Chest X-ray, PA view. Patient: 53 years old, sex M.
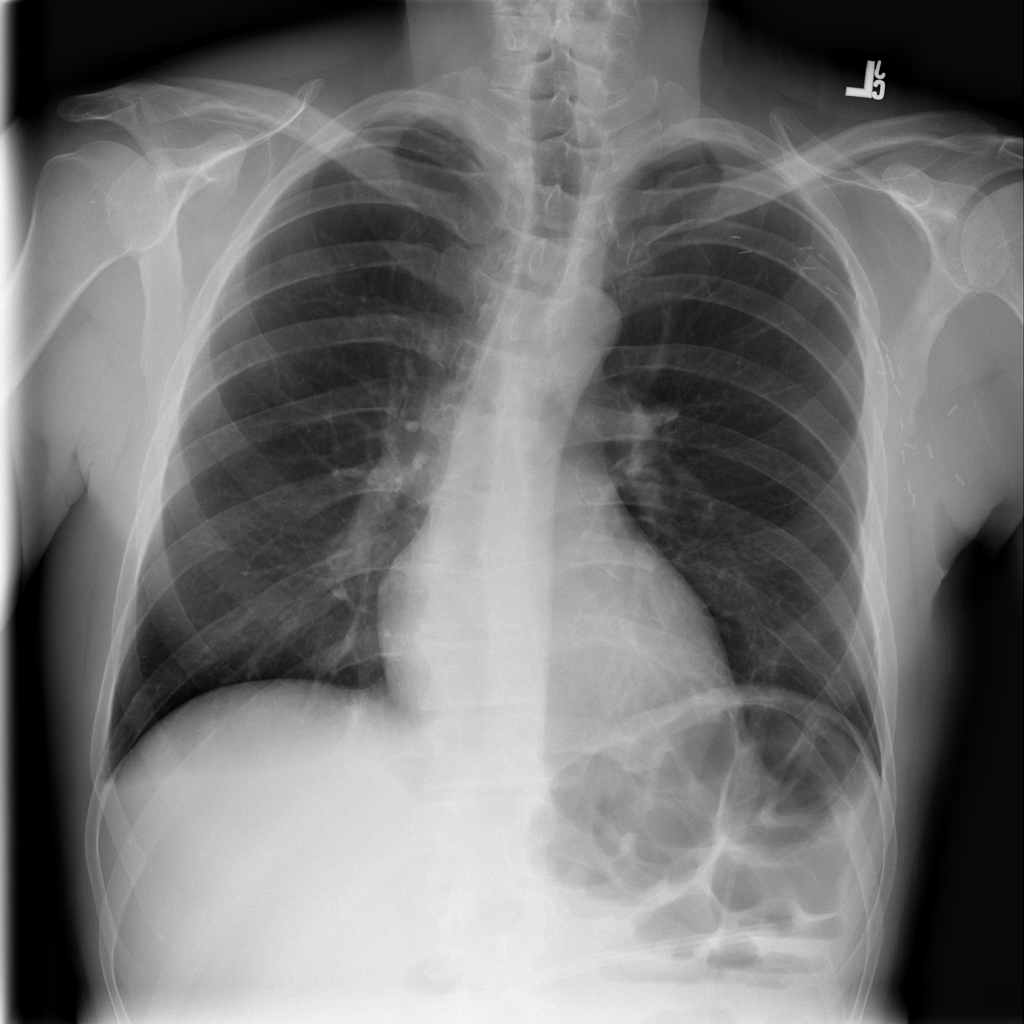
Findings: No Finding